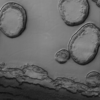
Label: not_dusty